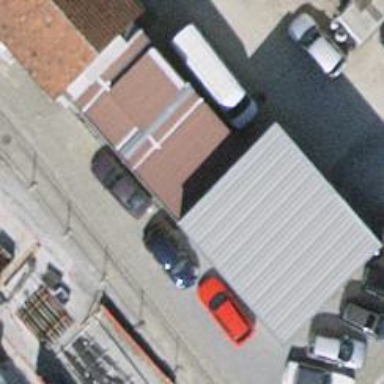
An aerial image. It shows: Car repair shop.